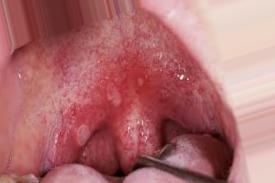
Condition: Mouth Ulcer